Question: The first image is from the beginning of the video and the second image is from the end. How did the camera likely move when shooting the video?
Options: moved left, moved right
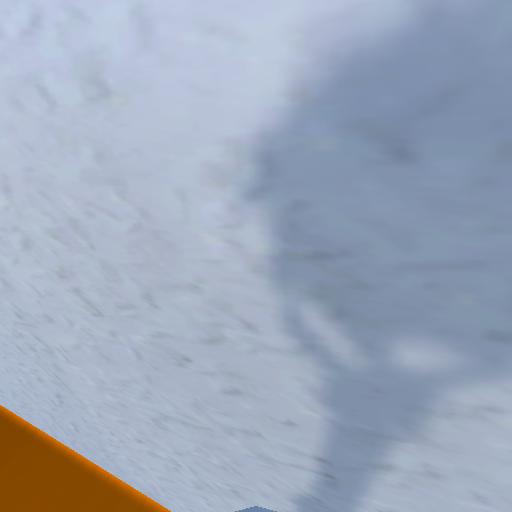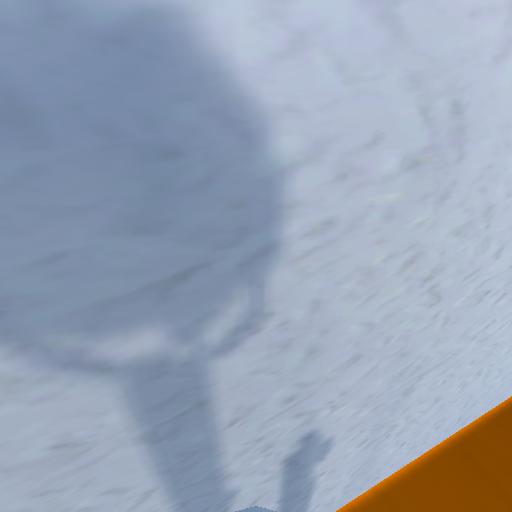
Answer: moved left